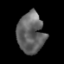
Tissue: lung
Cell type: Epithelial cells
Senescence score: 0.1692
Nuclear area (px): 1085
Mean DAPI intensity: 99.265